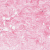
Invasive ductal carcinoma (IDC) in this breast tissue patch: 0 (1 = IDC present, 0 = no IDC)